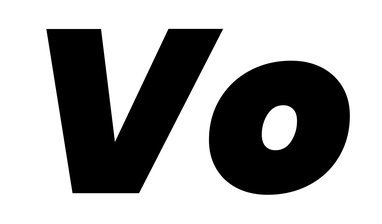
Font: Poppins-BlackItalic